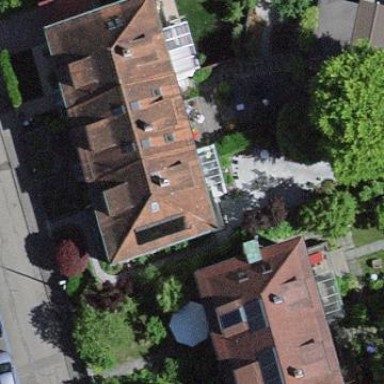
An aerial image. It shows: Terrace building.